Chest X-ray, PA view. Patient: 68 years old, sex F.
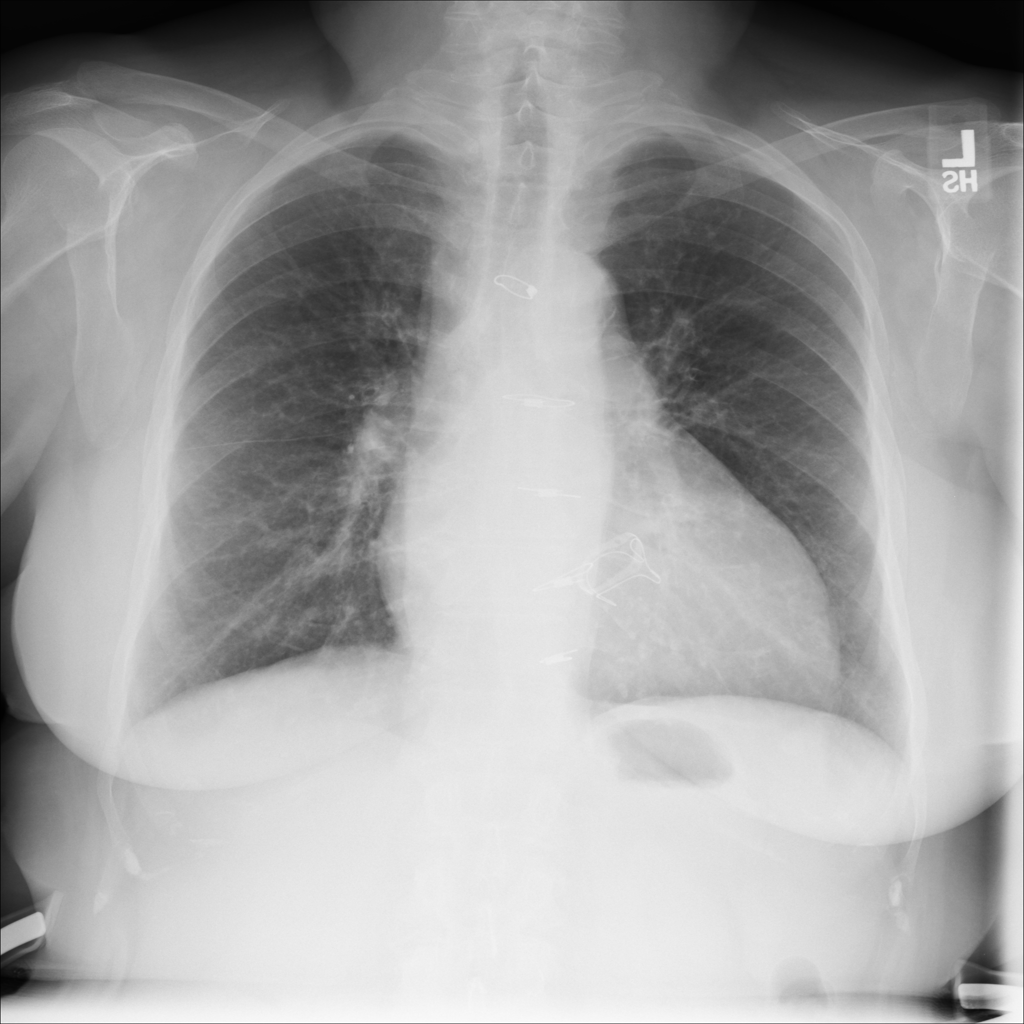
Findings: Cardiomegaly, Emphysema